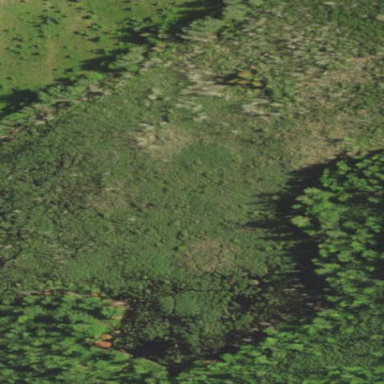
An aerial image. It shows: Marshy wetland area.